Question: I used the instructions given Here: <URL> to create a List in a dialog.
The problem is I don't seem to find out a way to wrap long text inside the options. [Please see the image below]

Please tell me how to do the text wrapping. :(
I am using the following code:
'''
items= getArrayFromJson(source+"getdetails.php?brand="+bName+"&car="+cName);
builder = new AlertDialog.Builder(this);
builder.setTitle("Choose Model");
builder.setSingleChoiceItems(items, -1, new DialogInterface.OnClickListener() {
public void onClick(DialogInterface dialog, int item) {
if(items[item].equals("No Options Available")){
dismissDialog(2);
}
else{
model.setText(items[item]);
mName= items[item].toString();
location.setEnabled(true);
dismissDialog(2);
}
}
});
alert = builder.create();
return alert;
'''
Any help/direction is highly appreciated :)
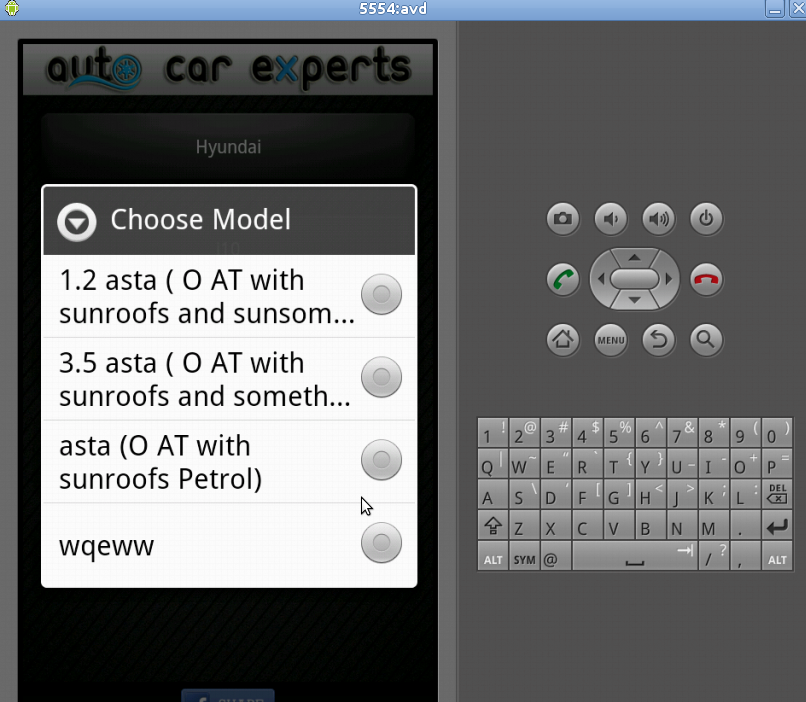
Answer: At first I would create a list layout... something like:
list_layout
'''
<LinearLayout xmlns:android="http://schemas.android.com/apk/res/android"
android:layout_width="match_parent"
android:layout_height="match_parent"
android:orientation="vertical" >
<ListView
android:id="@+id/list"
android:layout_width="fill_parent"
android:layout_height="wrap_content"
android:divider="#b5b5b5"
android:dividerHeight="1dp" />
</LinearLayout>
'''
Then a simple TextView like:
single_item_layout
'''
<LinearLayout
xmlns:android="http://schemas.android.com/apk/res/android"
android:orientation="horizontal"
android:layout_width="fill_parent"
android:layout_height="fill_parent">
<TextView android:id="@+id/singleItem"
android:layout_width="fill_parent"
android:layout_height="fill_parent"
android:gravity="center_vertical"
android:layout_alignParentTop="true"
android:layout_alignParentBottom="true"
android:textStyle="bold"
android:textSize="22dp"
android:textColor="#FFFFFF"
android:padding="10dp"
android:text="blue thingy"
android:background="#336699" />
</LinearLayout>
'''
and a simple main layout:
main
'''
<RelativeLayout xmlns:android="http://schemas.android.com/apk/res/android"
xmlns:tools="http://schemas.android.com/tools"
android:layout_width="match_parent"
android:layout_height="match_parent" >
<Button
android:id="@+id/button1"
android:layout_width="wrap_content"
android:layout_height="wrap_content"
android:layout_alignParentBottom="true"
android:layout_alignParentLeft="true"
android:layout_alignParentRight="true"
android:onClick="popUp"
android:text="pop dialog list" />
</RelativeLayout>
'''
lastly a simple main Activity:
'''
import java.util.ArrayList;
import android.app.Activity;
import android.app.Dialog;
import android.os.Bundle;
import android.view.View;
import android.widget.AdapterView;
import android.widget.AdapterView.OnItemClickListener;
import android.widget.ArrayAdapter;
import android.widget.ListView;
public class MainActivity extends Activity {
@Override
public void onCreate(Bundle savedInstanceState) {
super.onCreate(savedInstanceState);
setContentView(R.layout.main);
}
public void popUp(View v){
// Dummy list:
ArrayList<String> dummies = new ArrayList<String>();
dummies.add("dumm1");
dummies.add("dumm2");
dummies.add("dumm3");
dummies.add("dumm4");
dummies.add("dumm5");
final Dialog dialog = new Dialog(MainActivity.this);
dialog.setContentView(R.layout.list_layout);
dialog.setTitle("List Title");
ListView listView = (ListView) dialog.findViewById(R.id.list);
ArrayAdapter<String> ad = new ArrayAdapter<String>(this, R.layout.single_item_layout , R.id.singleItem, dummies);
listView.setAdapter(ad);
listView.setOnItemClickListener(new OnItemClickListener() {
@Override
public void onItemClick(AdapterView<?> arg0, View arg1, int arg2, long arg3) {
//do something on click
dialog.dismiss();
}
});
dialog.show();
}
}
'''
and that's all.
I tried to make that as simple as possible, you can google for ideas to make your list a bit attractive, like <URL>.